Question: This is the expansion diagram of a second-order Rubik's Cube. Given the initial state, you can perform 18 standard operations. Find the minimum number of steps to make the Rubik's Cube reach the restored state. The goal is to restore the cube to its original state, with green on the front face, white on the top, and yellow on the bottom, disregarding isomorphic configurations.
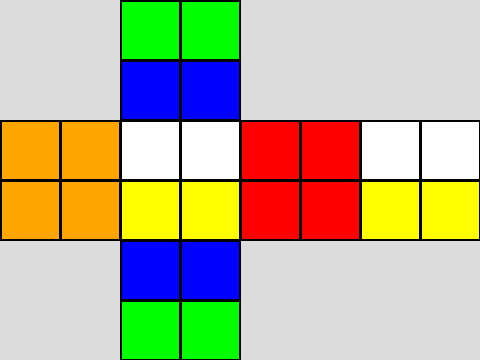
Answer: 5